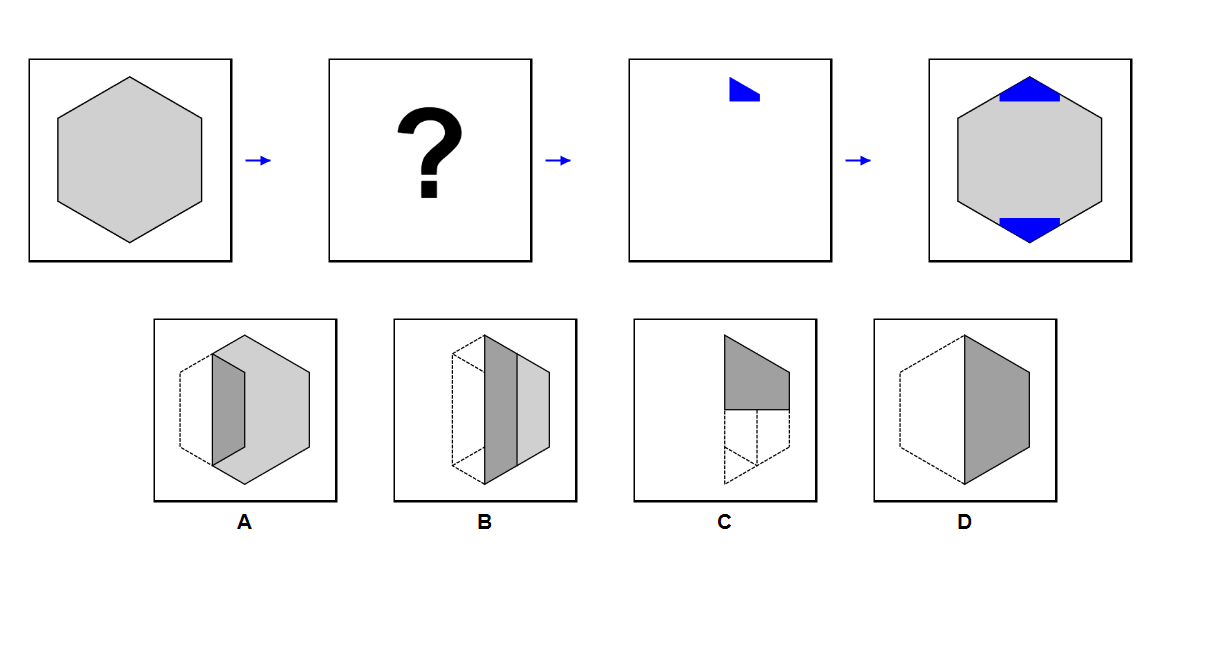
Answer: D